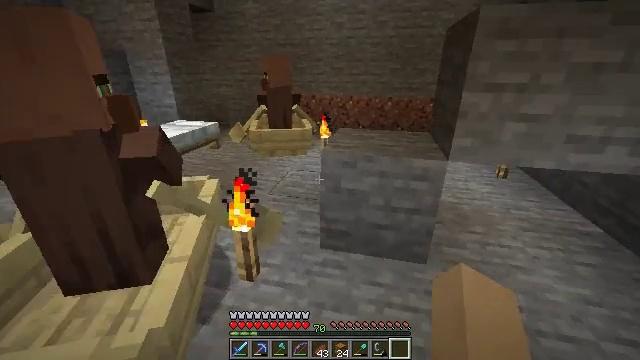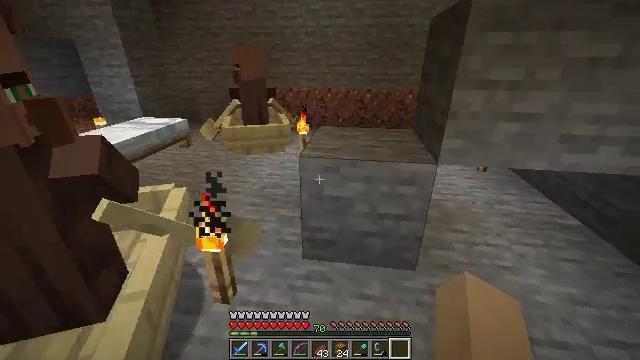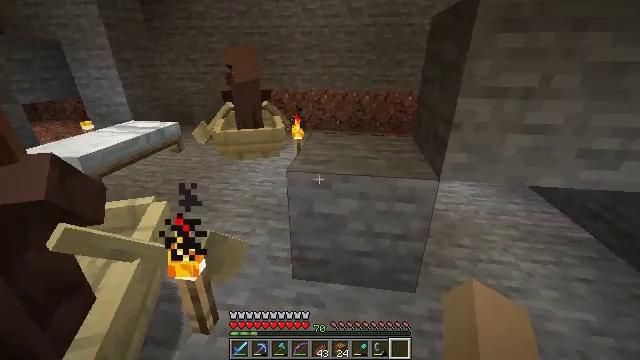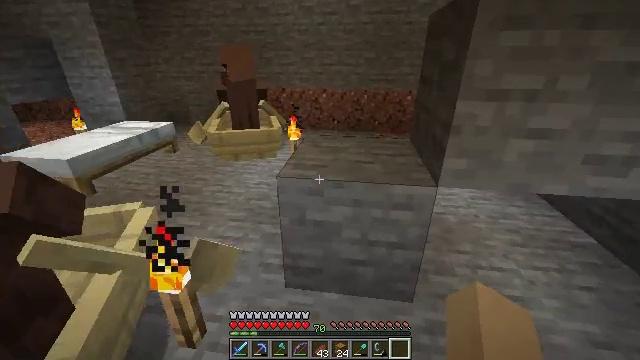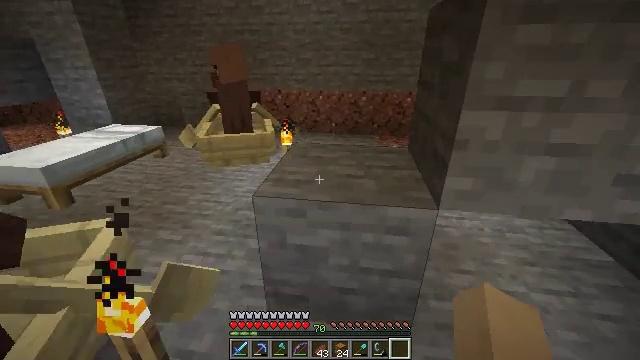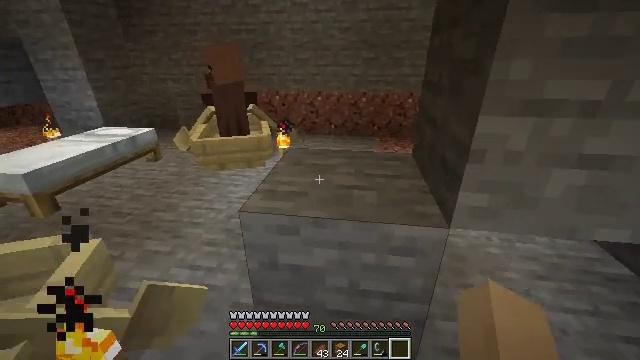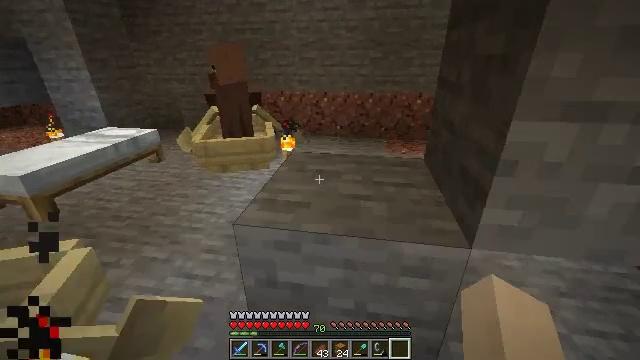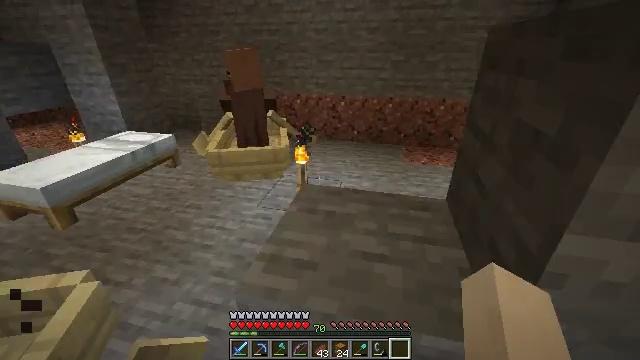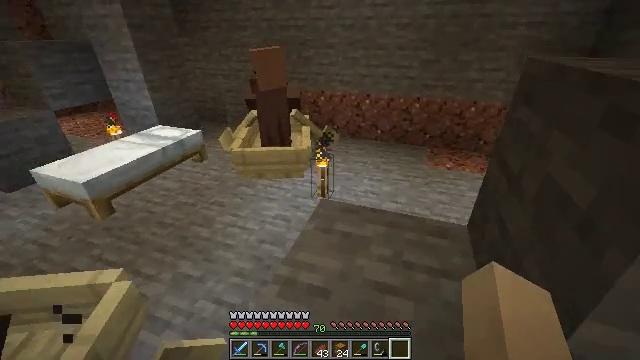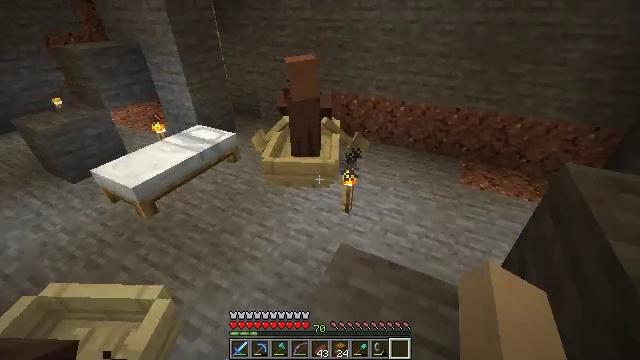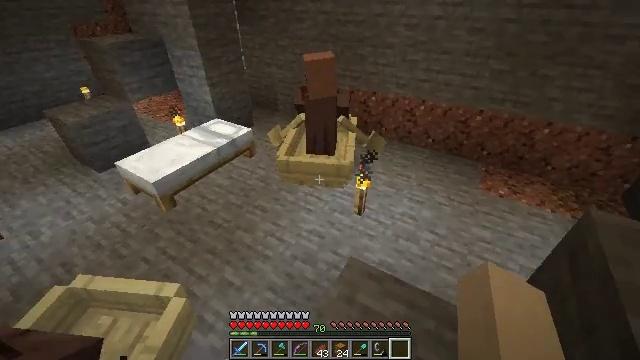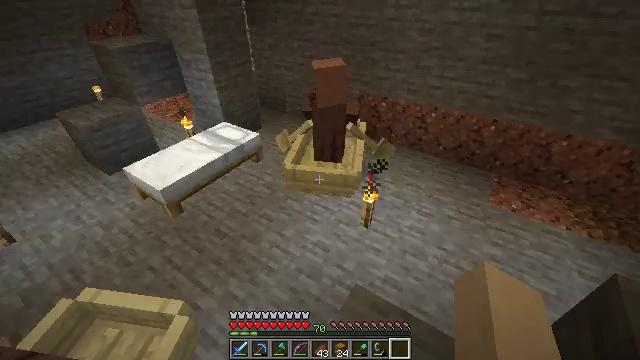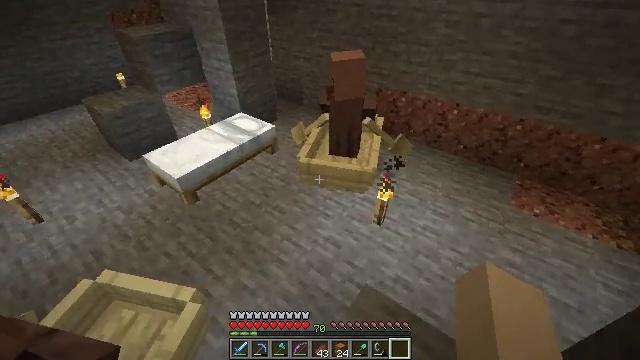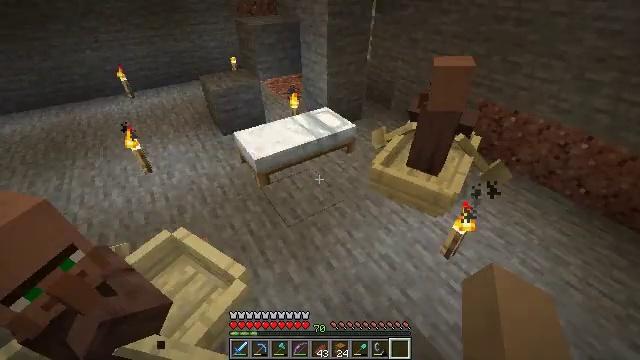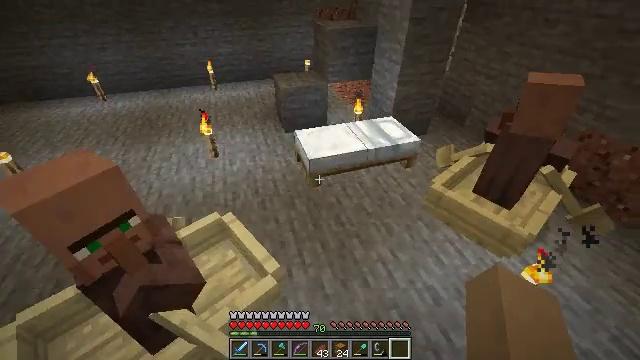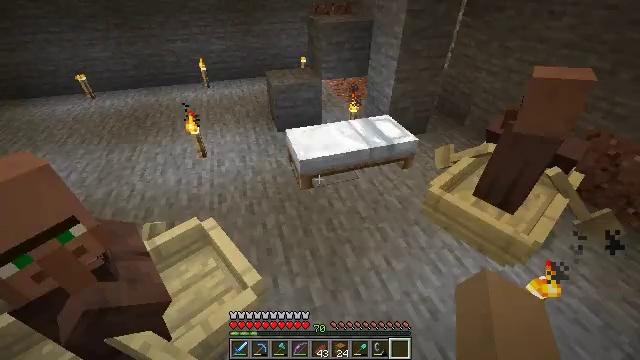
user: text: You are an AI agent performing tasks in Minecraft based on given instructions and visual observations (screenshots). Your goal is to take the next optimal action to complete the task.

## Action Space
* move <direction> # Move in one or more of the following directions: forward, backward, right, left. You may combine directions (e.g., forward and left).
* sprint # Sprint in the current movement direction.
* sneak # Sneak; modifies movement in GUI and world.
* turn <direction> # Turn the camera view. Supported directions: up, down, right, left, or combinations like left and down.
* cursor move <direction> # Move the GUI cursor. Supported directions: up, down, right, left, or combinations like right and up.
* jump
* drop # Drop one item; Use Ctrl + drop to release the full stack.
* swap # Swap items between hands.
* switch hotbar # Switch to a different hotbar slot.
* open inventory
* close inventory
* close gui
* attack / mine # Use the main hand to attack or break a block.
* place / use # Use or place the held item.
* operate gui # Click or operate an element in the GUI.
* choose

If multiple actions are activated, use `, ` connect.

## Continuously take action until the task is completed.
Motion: motion action
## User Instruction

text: Mine a chest to move it.
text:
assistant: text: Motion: move forward and move right, turn right and down
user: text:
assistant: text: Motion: move forward and move right
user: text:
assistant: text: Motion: move forward and move right
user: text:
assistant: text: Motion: move forward
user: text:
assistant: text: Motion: move forward
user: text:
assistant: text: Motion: move forward, turn left
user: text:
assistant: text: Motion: move forward, turn left and down, jump
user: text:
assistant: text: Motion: move forward, turn left and down, jump
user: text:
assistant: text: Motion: move forward and move left, turn left and down, jump
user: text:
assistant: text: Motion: move forward and move left, turn left and down
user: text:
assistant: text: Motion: move forward and move left, turn left and down
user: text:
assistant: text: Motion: move forward and move left, turn left and down
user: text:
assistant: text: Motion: move forward, turn left
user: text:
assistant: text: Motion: move forward and move right, turn left and up
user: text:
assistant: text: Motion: move forward and move right, jump
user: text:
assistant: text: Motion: move forward and move right, turn left, jump
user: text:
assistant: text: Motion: move forward and move right, turn left, jump
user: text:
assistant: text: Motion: move forward and move right, turn left, jump
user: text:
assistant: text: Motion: move forward and move right, turn left and down, jump
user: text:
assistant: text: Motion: move forward and move right, turn left
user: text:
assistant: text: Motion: move forward and move right, turn left
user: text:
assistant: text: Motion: move forward and move right, turn left
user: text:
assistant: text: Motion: move forward and move right, turn left
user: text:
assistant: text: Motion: move forward and move right, turn left
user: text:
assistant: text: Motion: move forward and move right, turn left
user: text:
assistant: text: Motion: move forward and move right, turn left
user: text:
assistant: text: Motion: move forward and move right
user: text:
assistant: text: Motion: move forward and move right, turn left
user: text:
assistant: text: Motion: move forward and move right, turn left and up
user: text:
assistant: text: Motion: move forward and move right, turn left and up